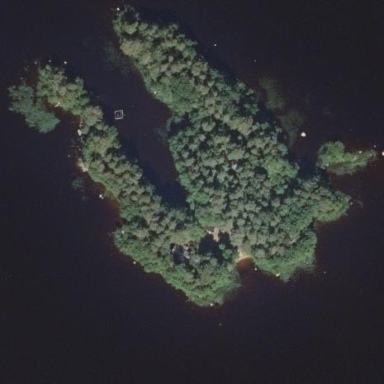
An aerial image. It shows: Islet.